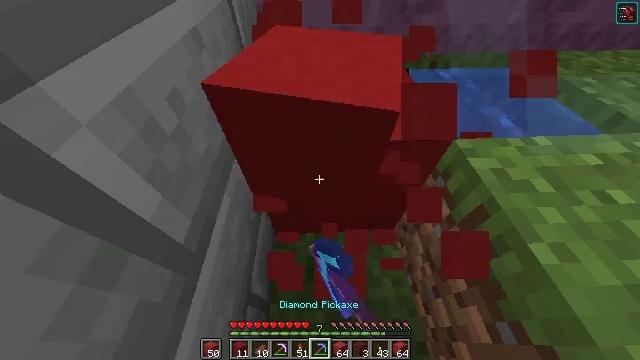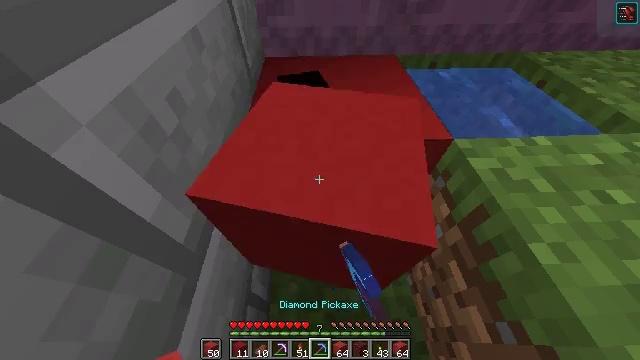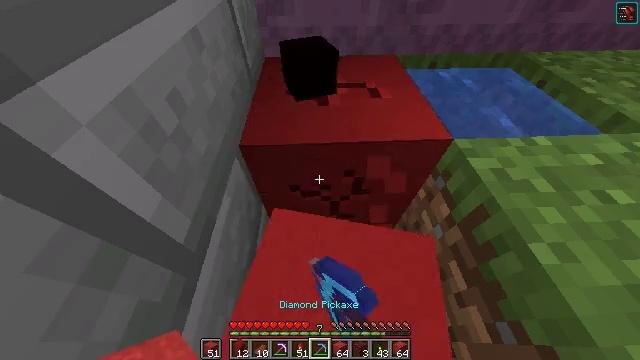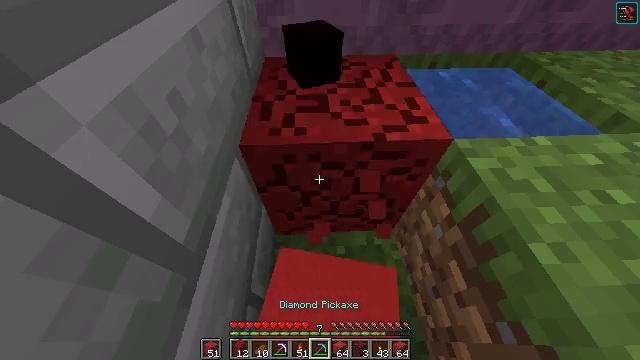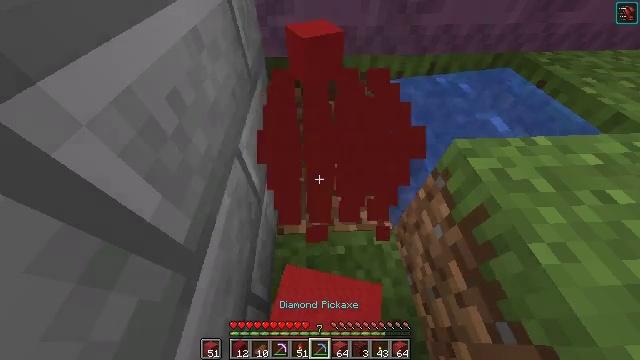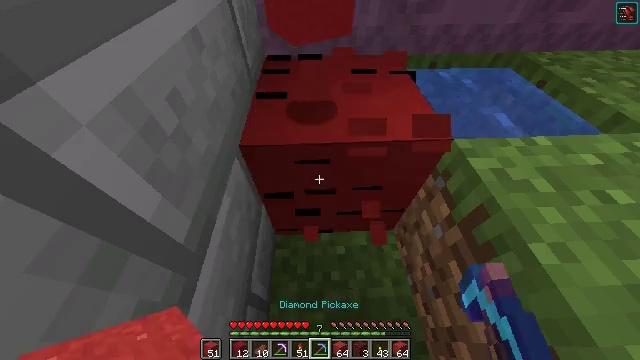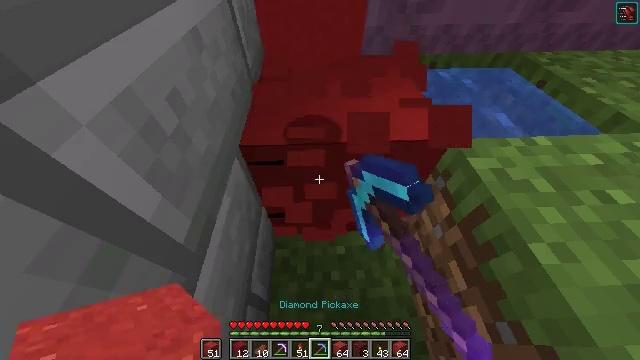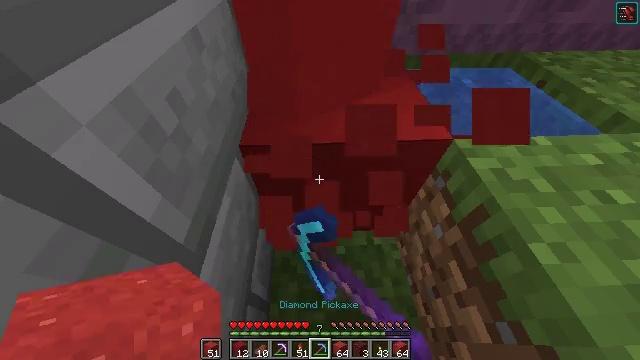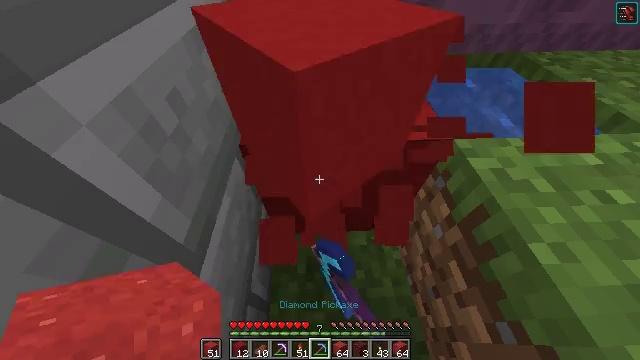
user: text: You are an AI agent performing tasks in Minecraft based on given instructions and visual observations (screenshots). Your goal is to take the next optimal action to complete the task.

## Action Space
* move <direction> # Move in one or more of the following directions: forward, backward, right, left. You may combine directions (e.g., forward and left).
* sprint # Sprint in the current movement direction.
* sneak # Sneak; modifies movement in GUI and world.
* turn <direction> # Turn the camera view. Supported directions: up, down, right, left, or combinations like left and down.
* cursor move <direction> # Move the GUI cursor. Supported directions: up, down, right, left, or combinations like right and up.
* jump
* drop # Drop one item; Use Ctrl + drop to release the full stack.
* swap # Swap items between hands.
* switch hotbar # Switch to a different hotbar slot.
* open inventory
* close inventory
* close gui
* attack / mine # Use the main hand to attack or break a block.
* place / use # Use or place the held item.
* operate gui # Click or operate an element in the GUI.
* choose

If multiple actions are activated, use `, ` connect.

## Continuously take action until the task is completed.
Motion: motion action
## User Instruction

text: Break the red concrete to collect it.
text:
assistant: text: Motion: attack / mine and use / place
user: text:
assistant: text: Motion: attack / mine and use / place
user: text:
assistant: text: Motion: attack / mine and use / place
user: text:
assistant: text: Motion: attack / mine and use / place
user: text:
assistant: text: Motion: attack / mine and use / place
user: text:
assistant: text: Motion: attack / mine and use / place
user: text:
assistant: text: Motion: attack / mine and use / place
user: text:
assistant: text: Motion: attack / mine and use / place
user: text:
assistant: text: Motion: attack / mine and use / place